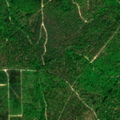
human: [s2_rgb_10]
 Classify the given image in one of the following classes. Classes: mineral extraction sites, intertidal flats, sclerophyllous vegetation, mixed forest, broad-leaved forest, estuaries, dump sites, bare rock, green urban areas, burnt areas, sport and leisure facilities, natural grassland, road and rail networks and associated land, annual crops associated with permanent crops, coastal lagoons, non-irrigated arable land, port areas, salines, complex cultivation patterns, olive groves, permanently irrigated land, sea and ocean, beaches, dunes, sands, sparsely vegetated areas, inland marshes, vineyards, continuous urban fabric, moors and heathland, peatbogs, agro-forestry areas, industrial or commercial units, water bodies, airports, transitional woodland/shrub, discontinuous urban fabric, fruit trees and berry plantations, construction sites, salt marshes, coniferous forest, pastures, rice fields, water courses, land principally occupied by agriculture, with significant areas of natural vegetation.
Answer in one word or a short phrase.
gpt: broad-leaved forest, coniferous forest, mixed forest